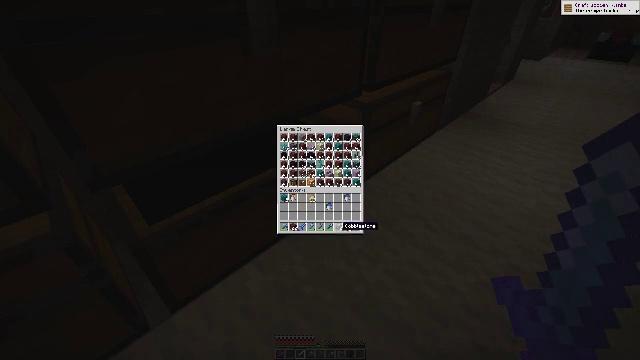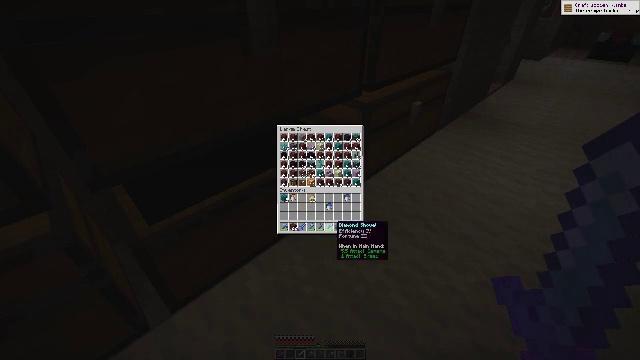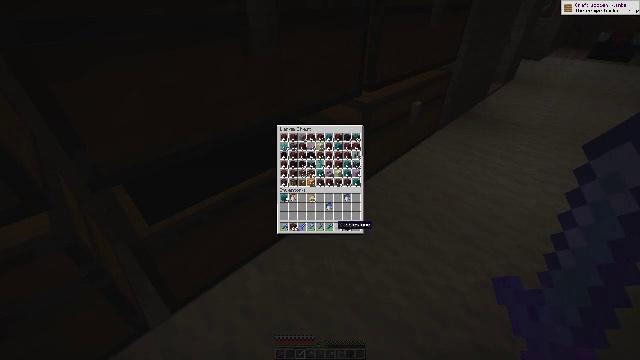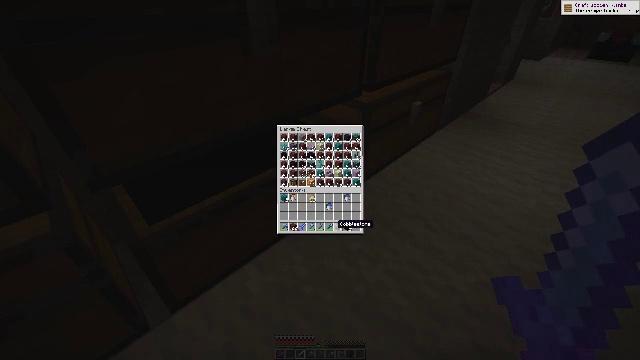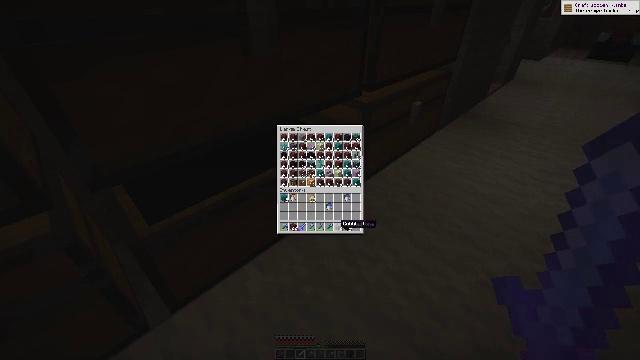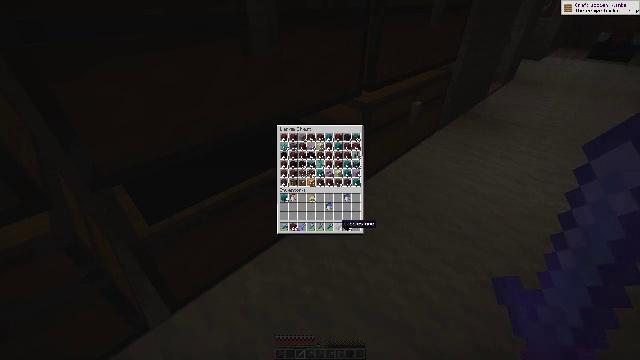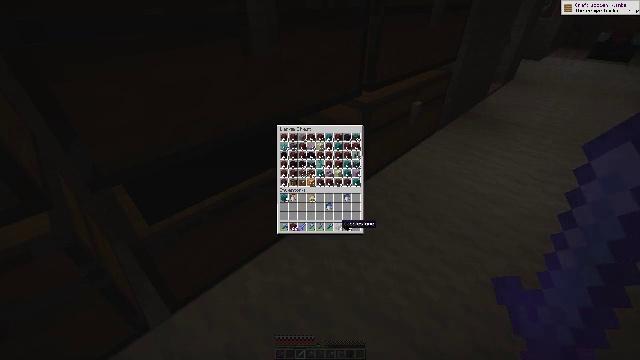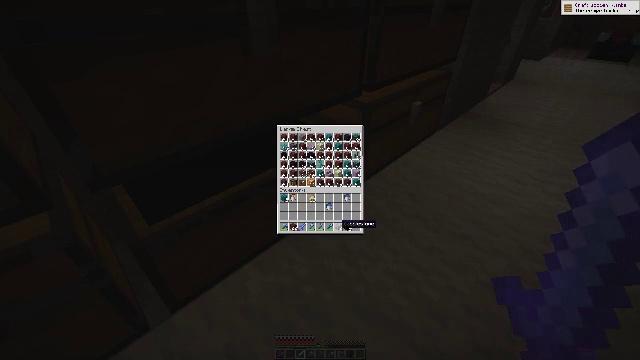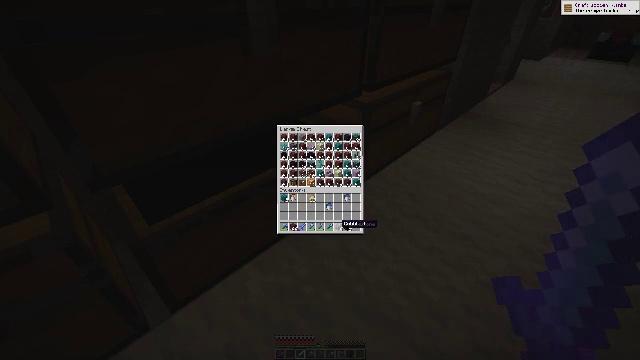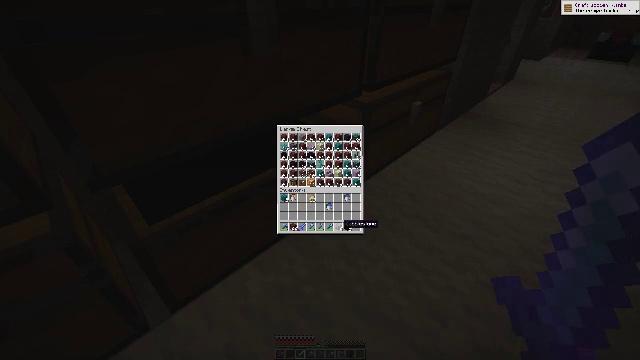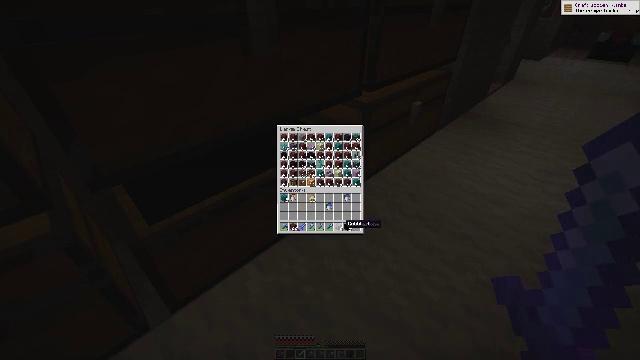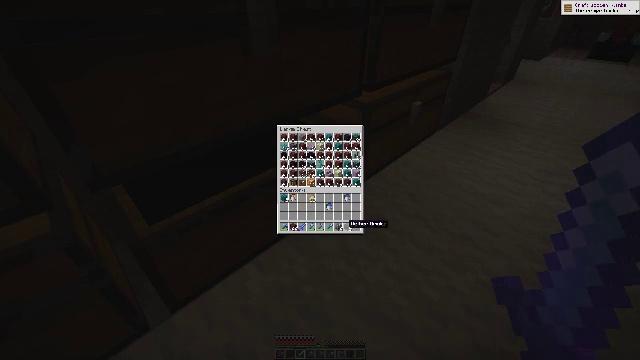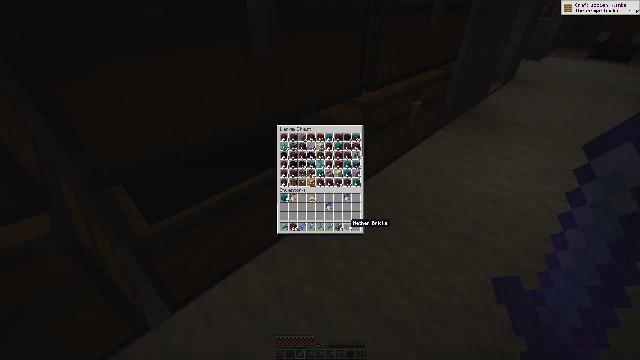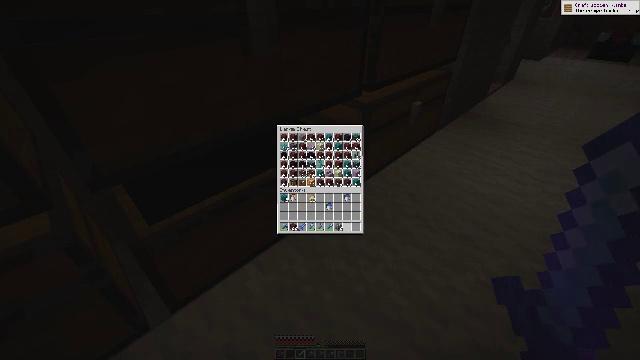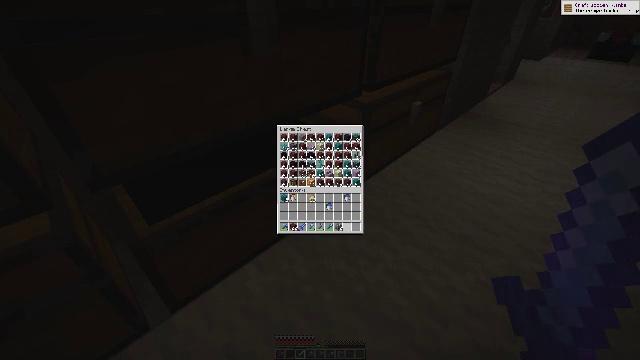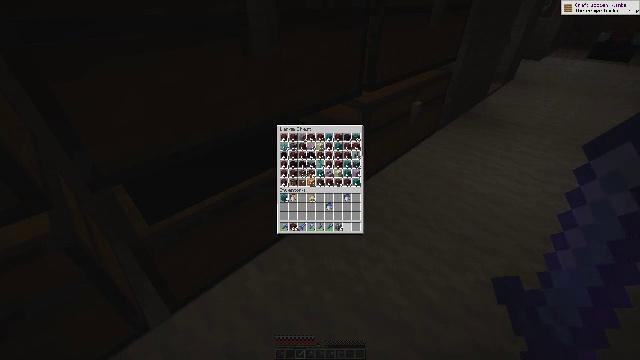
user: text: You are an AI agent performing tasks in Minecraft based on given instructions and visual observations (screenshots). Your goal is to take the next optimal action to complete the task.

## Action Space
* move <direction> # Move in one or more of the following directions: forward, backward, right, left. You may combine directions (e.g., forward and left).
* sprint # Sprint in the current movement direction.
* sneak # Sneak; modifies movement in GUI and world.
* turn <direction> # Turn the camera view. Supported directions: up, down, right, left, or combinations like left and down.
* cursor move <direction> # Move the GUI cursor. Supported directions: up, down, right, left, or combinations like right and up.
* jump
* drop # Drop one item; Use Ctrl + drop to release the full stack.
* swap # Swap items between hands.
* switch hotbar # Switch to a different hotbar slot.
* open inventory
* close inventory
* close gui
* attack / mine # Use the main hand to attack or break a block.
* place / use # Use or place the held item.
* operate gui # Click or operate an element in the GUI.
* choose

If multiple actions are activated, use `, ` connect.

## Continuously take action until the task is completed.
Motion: motion action
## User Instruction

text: Gather vines from trees or structures.
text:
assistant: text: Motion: sneak, turn left
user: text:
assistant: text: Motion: sneak
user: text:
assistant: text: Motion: sneak
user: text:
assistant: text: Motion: sneak
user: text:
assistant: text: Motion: sneak, attack / mine
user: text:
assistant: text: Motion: sneak, attack / mine
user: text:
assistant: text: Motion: sneak, attack / mine
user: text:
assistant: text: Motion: sneak
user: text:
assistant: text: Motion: sneak
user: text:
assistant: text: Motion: sneak
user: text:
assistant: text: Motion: sneak
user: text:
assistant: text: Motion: sneak
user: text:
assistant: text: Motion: sneak, attack / mine
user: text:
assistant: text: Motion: sneak, attack / mine
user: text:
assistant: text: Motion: sneak, attack / mine
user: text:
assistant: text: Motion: sneak, attack / mine
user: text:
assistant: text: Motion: sneak
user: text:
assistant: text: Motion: sneak
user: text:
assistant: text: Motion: sneak
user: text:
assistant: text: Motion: sneak
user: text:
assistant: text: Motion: sneak
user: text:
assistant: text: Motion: sneak
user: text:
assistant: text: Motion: no_op
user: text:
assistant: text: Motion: no_op
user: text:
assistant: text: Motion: no_op
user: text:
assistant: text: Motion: no_op
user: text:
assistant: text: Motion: no_op
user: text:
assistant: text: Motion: no_op
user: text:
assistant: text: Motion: no_op
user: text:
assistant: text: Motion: no_op